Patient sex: M
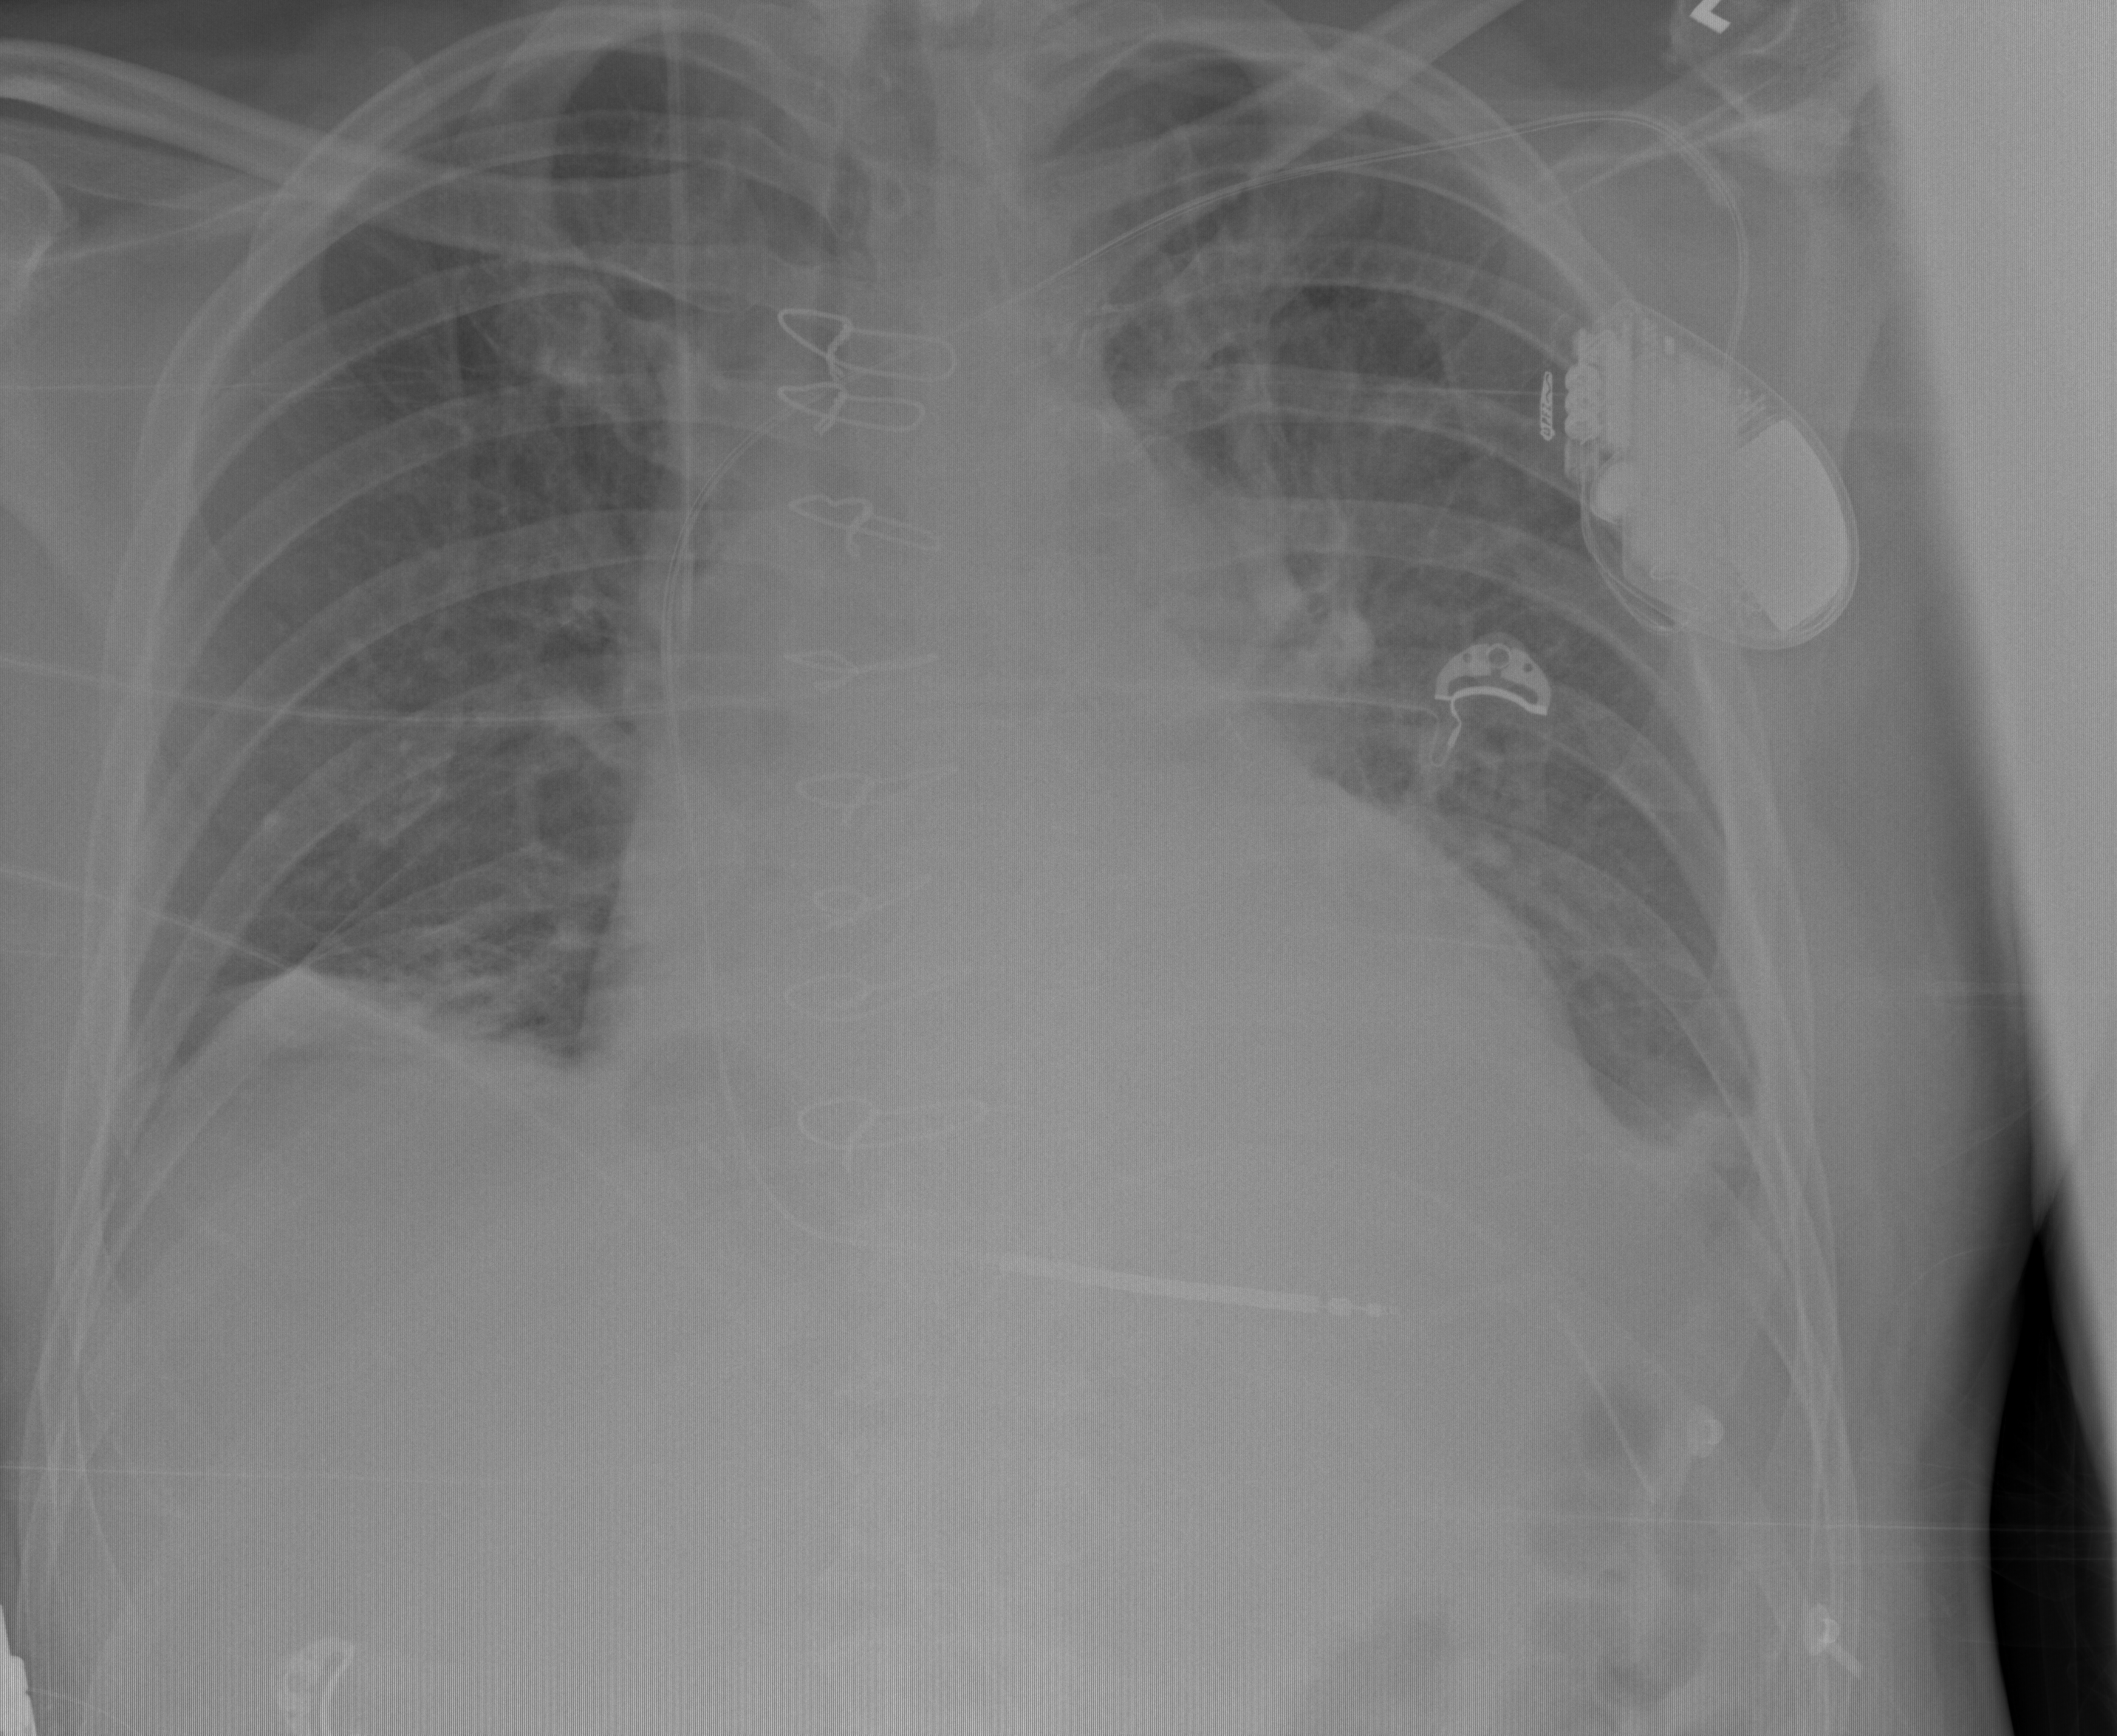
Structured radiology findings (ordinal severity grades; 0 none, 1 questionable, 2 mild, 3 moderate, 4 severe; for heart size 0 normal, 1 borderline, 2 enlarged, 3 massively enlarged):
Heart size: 2
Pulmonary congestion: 2
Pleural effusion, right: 0
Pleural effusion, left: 1
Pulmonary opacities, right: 0
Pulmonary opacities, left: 0
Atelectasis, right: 2
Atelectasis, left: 1